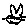
Label: cat